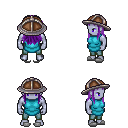
a pixel art fantasy rpg character, male body template, dark elf, purple skin, teal tunic, teal pants, purple unkempt hairstyle, chain helm, white slippers, four views (front, back, left, right), 2x2 character sprite sheet, small pixel art, hard edges, no anti-aliasing